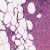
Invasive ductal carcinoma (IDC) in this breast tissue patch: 0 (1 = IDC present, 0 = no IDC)